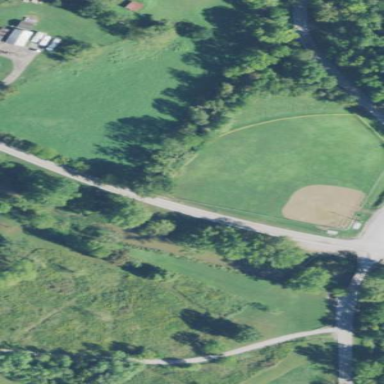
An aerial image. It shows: Baseball pitch for leisure land.